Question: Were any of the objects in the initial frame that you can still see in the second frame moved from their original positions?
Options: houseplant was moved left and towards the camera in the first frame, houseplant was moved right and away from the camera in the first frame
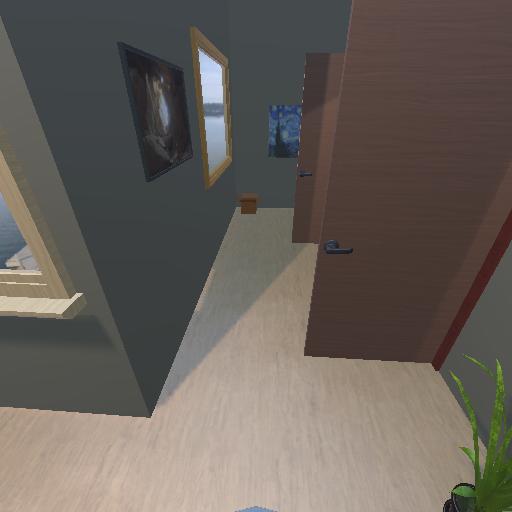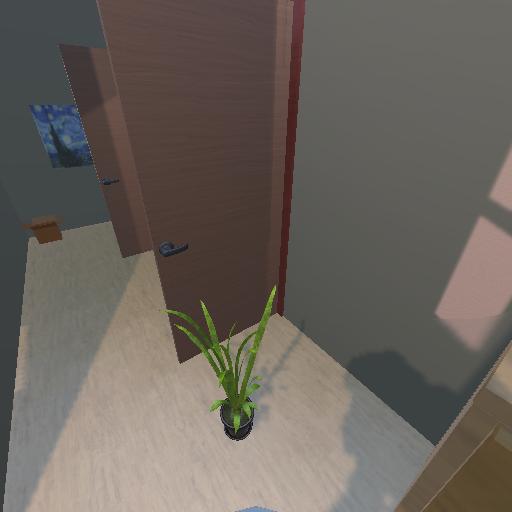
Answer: houseplant was moved left and towards the camera in the first frame